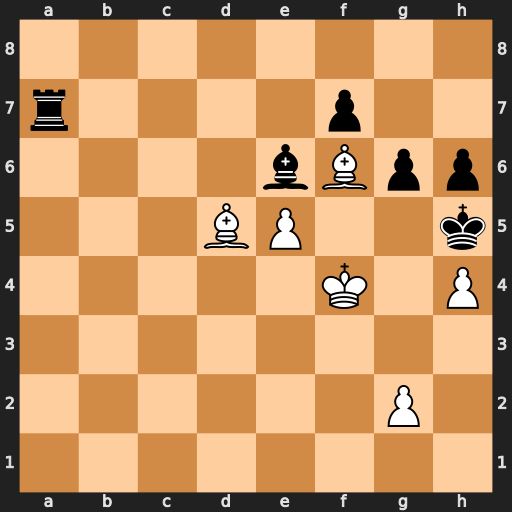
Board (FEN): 8/r4p2/4bBpp/3BP2k/5K1P/8/6P1/8
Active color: w
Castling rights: -
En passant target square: -
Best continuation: Bf3+ Bg4 Bxg4#